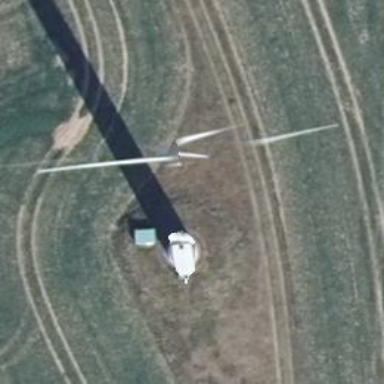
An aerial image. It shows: Wind generator powered by horizontal-axis wind turbine.